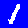
Digit: 1